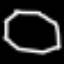
Label: octagon